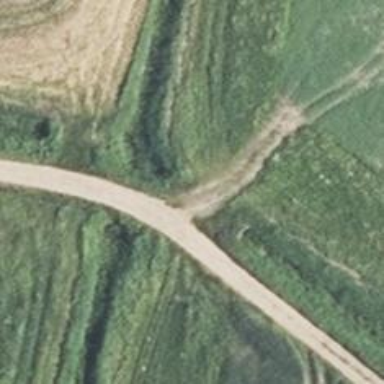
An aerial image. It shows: Gravel track with grade2 quality.